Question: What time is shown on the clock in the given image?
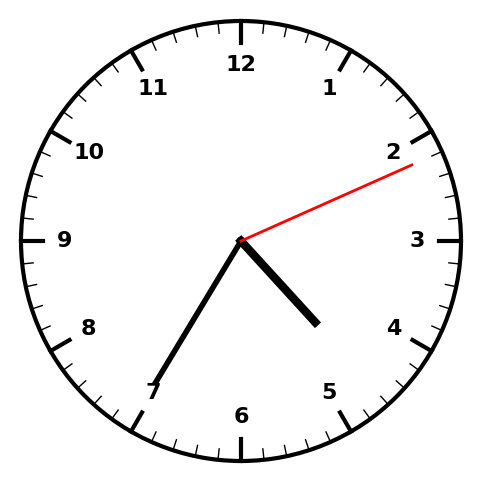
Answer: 04:35:11